Question: I have This table "CommonData" in my mySql table

I want to query from c# using linq to find list of "Id" from latest inserted date.
i.e. Here Latest Insert Date is "22-04-2013" , so I should get list of Ids whos insert date is "22-04-2013".
I am using Linq for it.
Some how I am not able to do this.
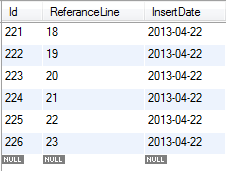
Answer: Add a subquery retrieving the maximum date, and then filter on this date:
'''
var ids = ctx.CommonDatas
.Where(c => c.InsertDate ==
ctx.CommonDatas
.Max(c2 => c2.InsertDate)
)
.Select(c => c.Id);
'''